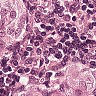
Metastatic tissue present: yes